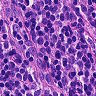
Metastatic tissue present: no